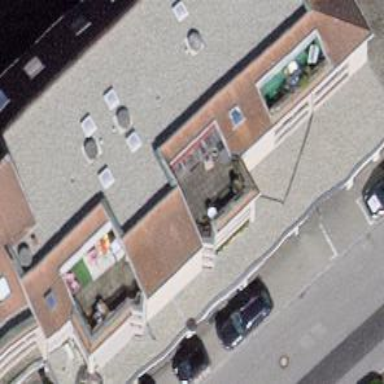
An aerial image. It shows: Café.